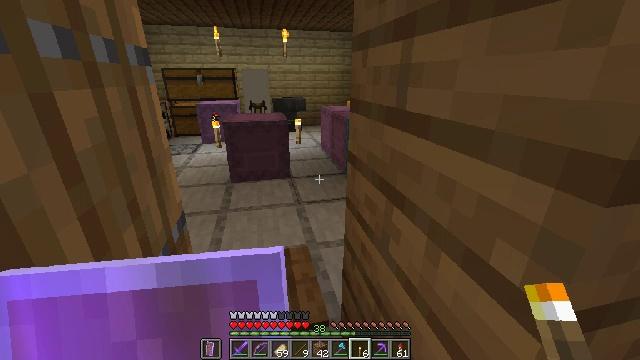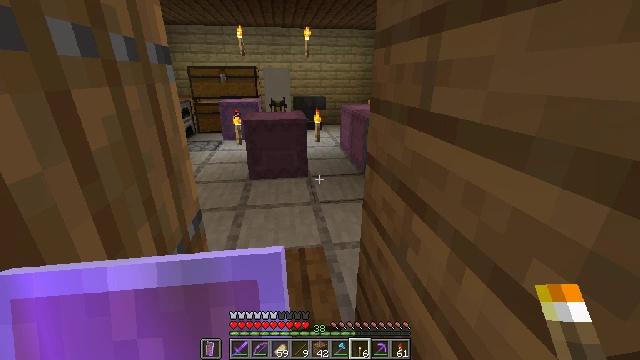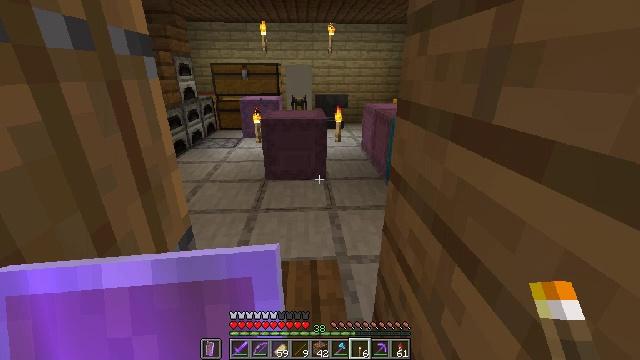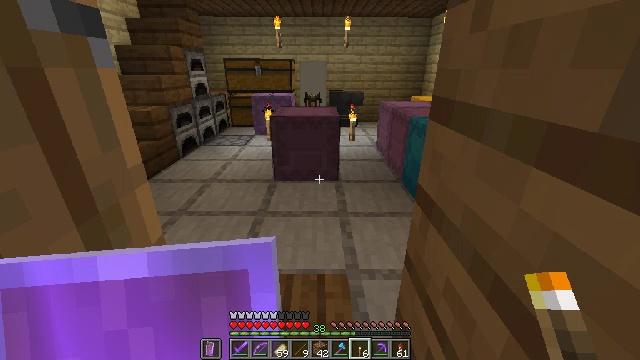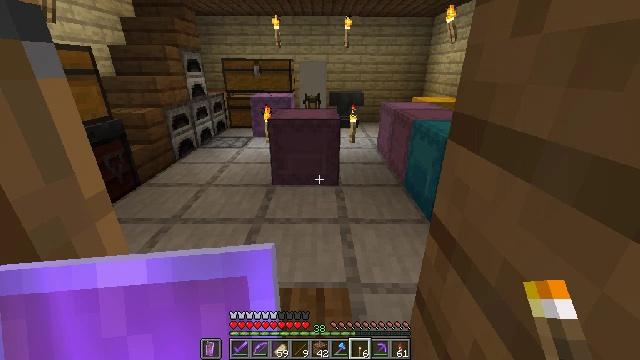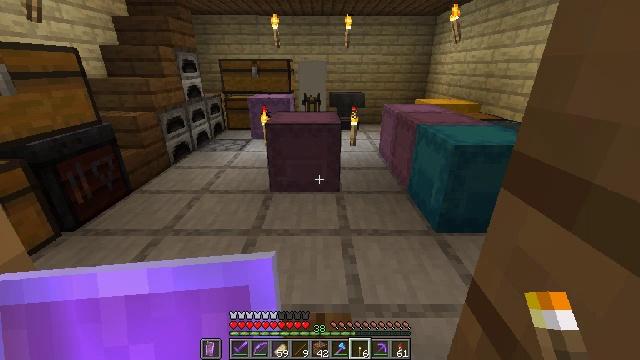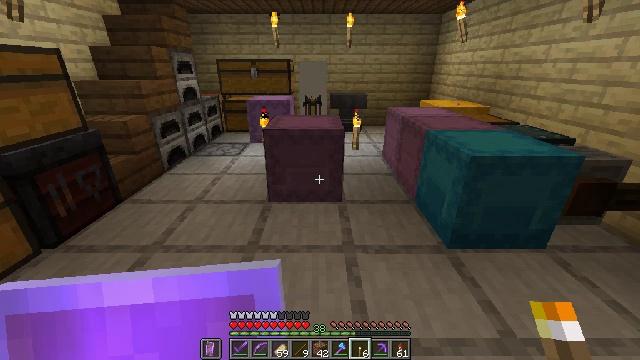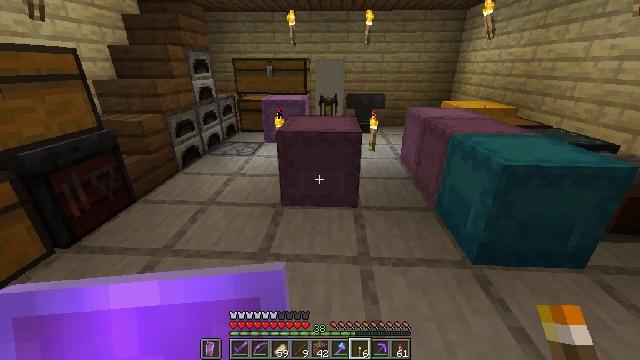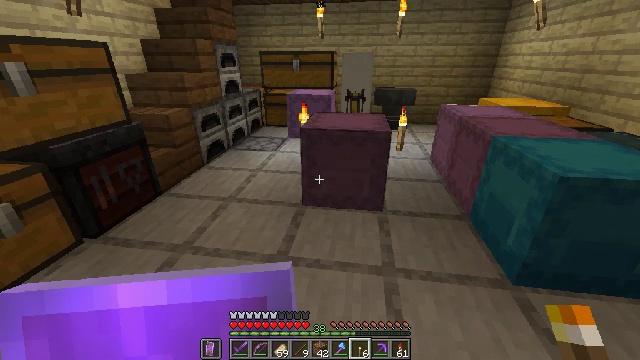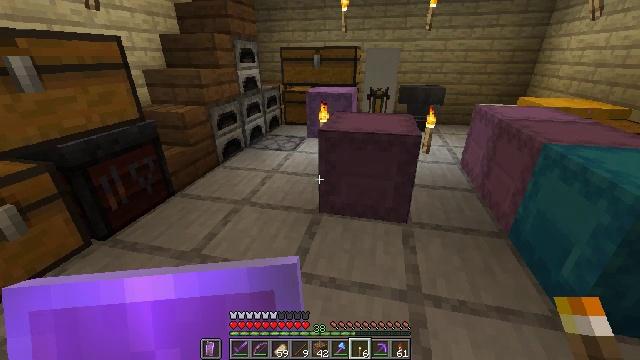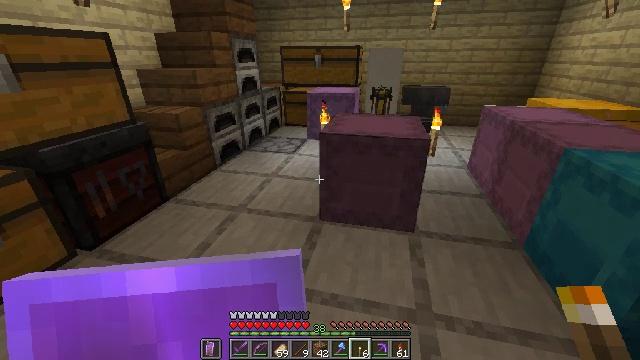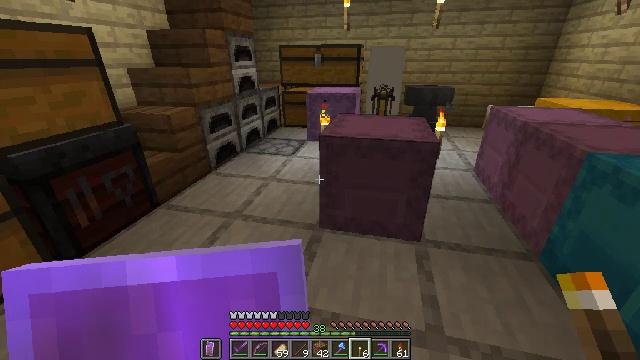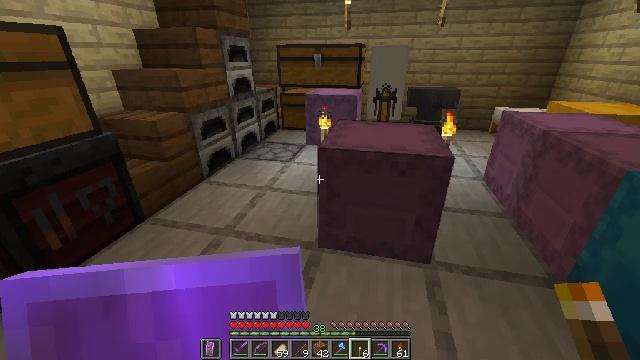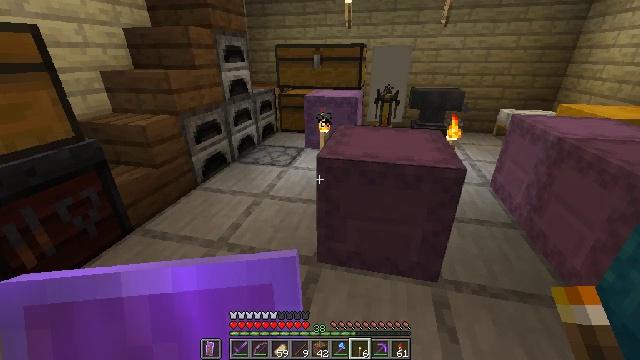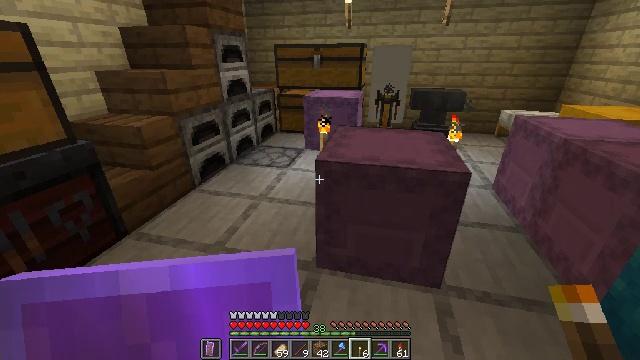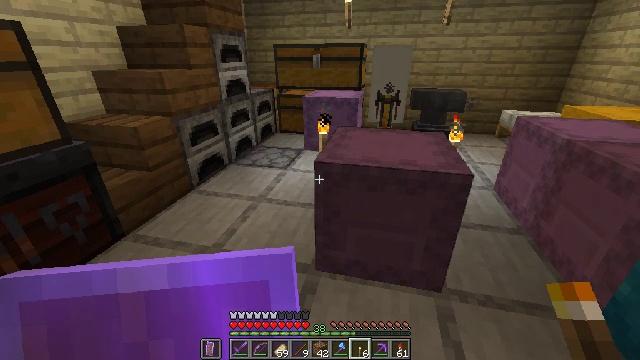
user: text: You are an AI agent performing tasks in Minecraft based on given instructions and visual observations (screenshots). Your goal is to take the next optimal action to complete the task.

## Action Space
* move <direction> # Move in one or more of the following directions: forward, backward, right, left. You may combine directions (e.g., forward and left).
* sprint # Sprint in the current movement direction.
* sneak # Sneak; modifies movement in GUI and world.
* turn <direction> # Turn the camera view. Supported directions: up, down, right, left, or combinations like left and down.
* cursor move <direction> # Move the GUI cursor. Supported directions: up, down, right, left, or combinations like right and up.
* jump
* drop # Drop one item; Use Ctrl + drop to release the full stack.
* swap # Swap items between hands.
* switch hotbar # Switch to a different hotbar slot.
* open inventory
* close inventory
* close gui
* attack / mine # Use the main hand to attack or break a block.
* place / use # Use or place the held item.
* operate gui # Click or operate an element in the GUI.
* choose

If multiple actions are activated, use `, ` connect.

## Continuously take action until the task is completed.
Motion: motion action
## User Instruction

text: Mine the rail.
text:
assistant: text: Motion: move forward, turn left
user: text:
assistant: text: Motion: move forward, turn left
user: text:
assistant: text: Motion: move forward, turn left
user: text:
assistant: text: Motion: move forward
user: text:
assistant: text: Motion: move forward
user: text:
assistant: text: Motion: move forward
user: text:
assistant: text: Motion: move forward, turn left
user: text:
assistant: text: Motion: move forward, turn left and down
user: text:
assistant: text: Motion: move forward, turn left
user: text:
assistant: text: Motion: move forward
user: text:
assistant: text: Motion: move forward
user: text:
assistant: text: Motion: move forward
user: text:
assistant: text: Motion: no_op
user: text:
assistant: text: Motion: no_op
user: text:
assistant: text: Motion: no_op
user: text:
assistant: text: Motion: no_op
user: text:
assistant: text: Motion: no_op
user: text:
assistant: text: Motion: no_op
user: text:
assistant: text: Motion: no_op
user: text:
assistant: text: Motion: no_op
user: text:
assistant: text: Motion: no_op
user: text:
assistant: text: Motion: no_op
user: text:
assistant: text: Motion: no_op
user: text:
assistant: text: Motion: no_op
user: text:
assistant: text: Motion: no_op
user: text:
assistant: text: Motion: no_op
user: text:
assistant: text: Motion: no_op
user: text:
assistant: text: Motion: turn left
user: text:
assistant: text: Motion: turn left and down
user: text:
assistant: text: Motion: turn left